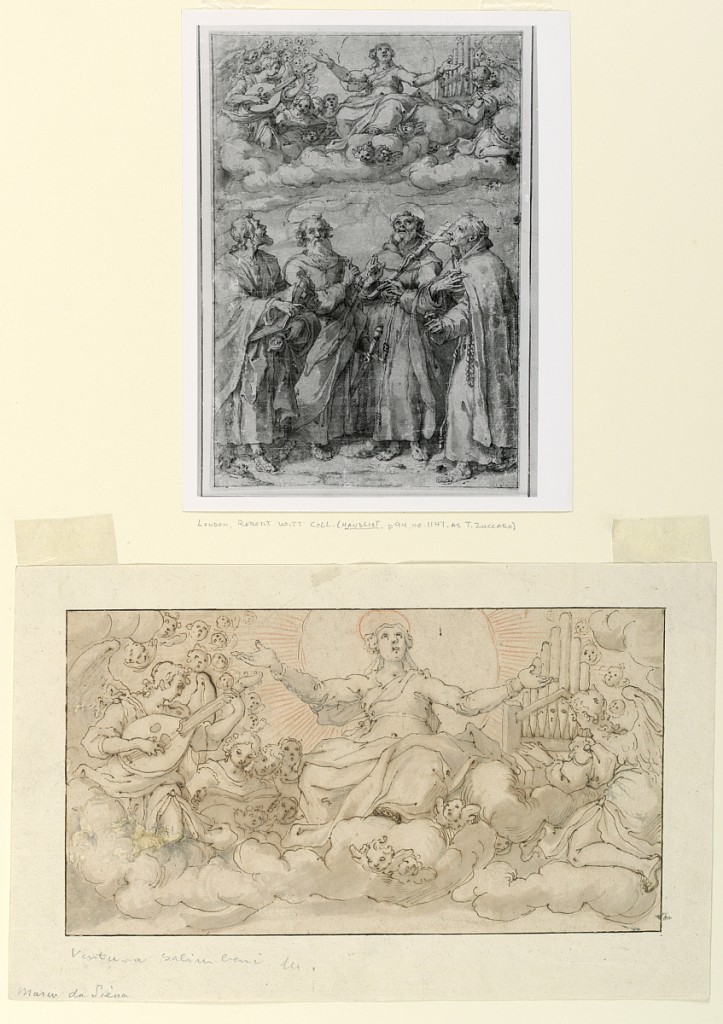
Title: The Assumption of the Virgin
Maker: Ventura Salimbeni, Italian, 1568 - before 1613
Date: early 17th century
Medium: Red crayon, pen and ink, brush and gray wash, and sepia on paper
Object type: Drawing
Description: Horizontal rectangle. Upon Clouds. In the center is the Virgin, in a glory of rays. At left is an angel playing the lute. At right another one playing the organ; both with groups of angels. Cherubim below. Compare with drawing by [sp?] reproduced in Röhrer "Sammlung H.S Röhrer," Augsburg, 1928, pl. 103. Salimbeni attribution considered wrong by Philip Pouncy (verbally, March, 1958).